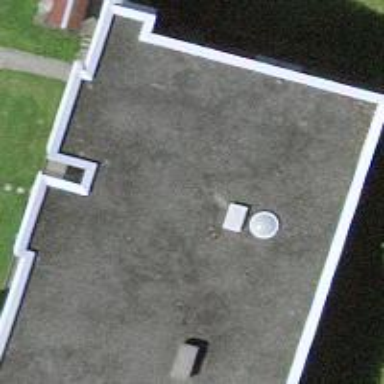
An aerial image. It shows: View of apartment building.